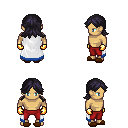
a pixel art fantasy rpg character, male body template, human, tanned skin, white trimmed cape, red pants, raven loose hair, gold gloves, brown slippers, four views (front, back, left, right), 2x2 character sprite sheet, small pixel art, hard edges, no anti-aliasing